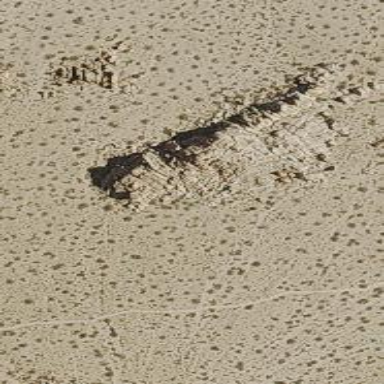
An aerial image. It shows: Landscape dominated by bare rock.